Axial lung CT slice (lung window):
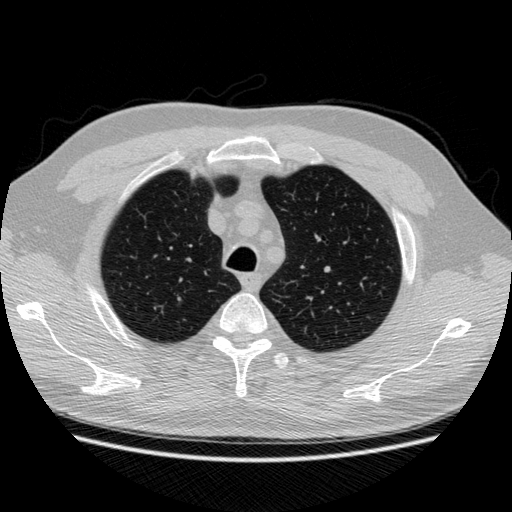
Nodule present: no